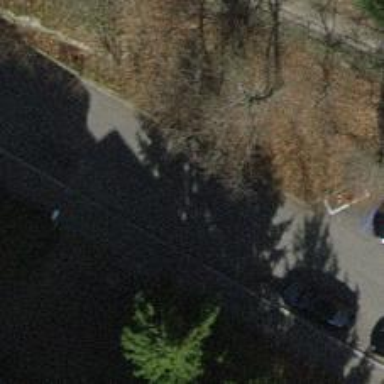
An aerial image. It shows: Residential road with asphalt surface and sidewalk on the left.